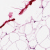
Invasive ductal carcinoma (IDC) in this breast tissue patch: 0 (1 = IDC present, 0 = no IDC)